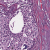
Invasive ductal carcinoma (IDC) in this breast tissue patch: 0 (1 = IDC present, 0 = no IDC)